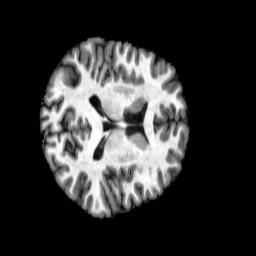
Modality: T1w
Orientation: axial
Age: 29
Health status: healthy
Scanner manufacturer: philips
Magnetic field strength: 3 T
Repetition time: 0.007841 s
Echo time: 0.003603 s